Chest X-ray:
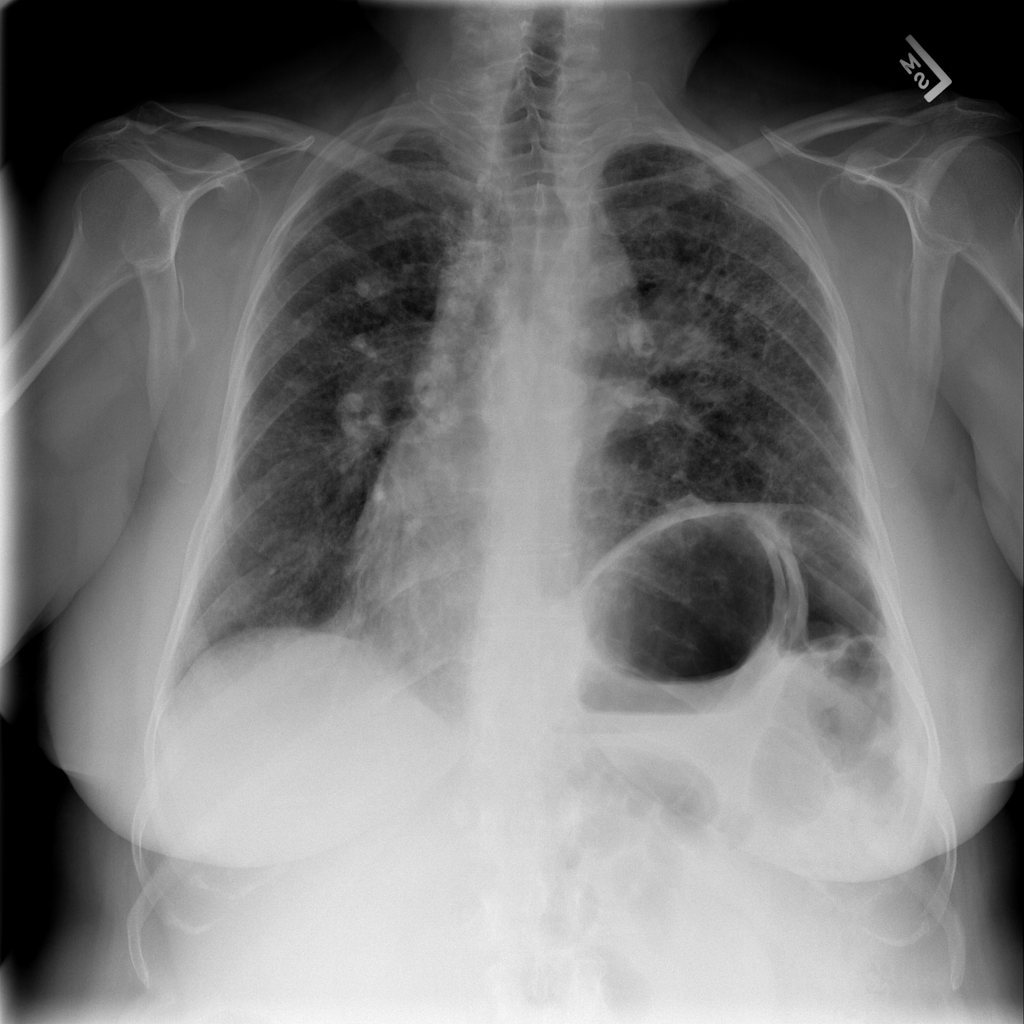
Findings: Fibrosis, Calcification
No abnormal finding: no